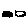
Label: car